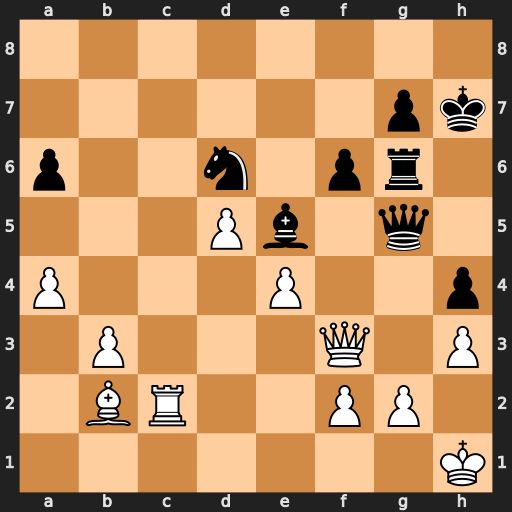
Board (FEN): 8/6pk/p2n1pr1/3Pb1q1/P3P2p/1P3Q1P/1BR2PP1/7K
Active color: w
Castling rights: -
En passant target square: -
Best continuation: Bc1 Qxg2+ Qxg2 Rxg2 Kxg2